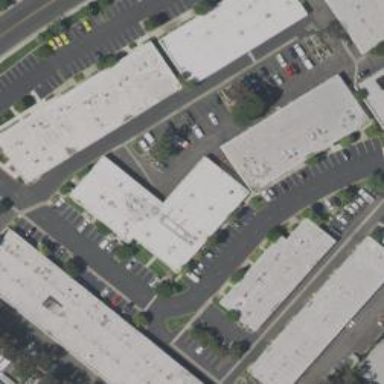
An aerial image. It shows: Commercial area.